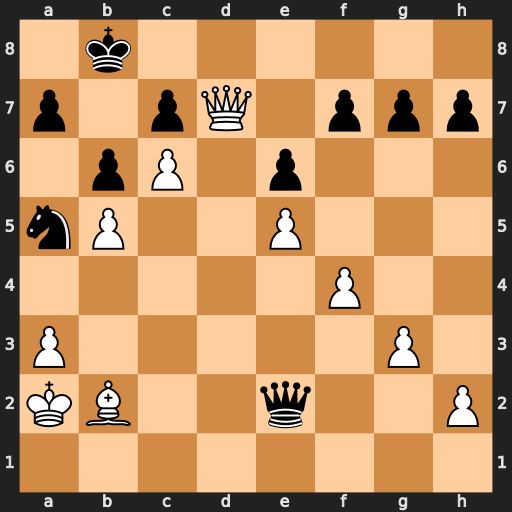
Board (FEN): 1k6/p1pQ1ppp/1pP1p3/nP2P3/5P2/P5P1/KB2q2P/8
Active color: w
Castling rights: -
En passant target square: -
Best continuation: Qd8#